Current action and preconditions to check: path_clear

Your task: For each precondition in the list above, predict whether it will hold at this action.

Consider the current scene as observed from the mobile robot's camera, and analyze the predicted future states of all dynamic agents (e.g., people, animals, vehicles, or any moving entities) within the NEXT SECOND.

IMPORTANT: Only answer "very likely" if you are absolutely certain—based on strong, clear evidence—that a dynamic agent will violate the precondition in the predicted future state. Do NOT answer "very likely" for unlikely, ambiguous, or low-probability risks.

Ask yourself for each precondition: Is there a high probability, with clear and convincing evidence, that the predicted future states of any dynamic agent will interfere with the predicted future state of the currently executing action within the NEXT SECOND, causing that precondition to fail?

Assess the risk level based on these predictions. Use "likely" or "very likely" if motions create a clear risk of interference.

Use "neutral" or "improbable" if agents are nearby but their predicted paths are clearly diverging or non-conflicting.

Failure Risk Categories: "very improbable", "improbable", "neutral", "likely", "very likely"

Answer Format: Output ONLY the probability_of_failure value from these categories: "very improbable", "improbable", "neutral", "likely", "very likely"

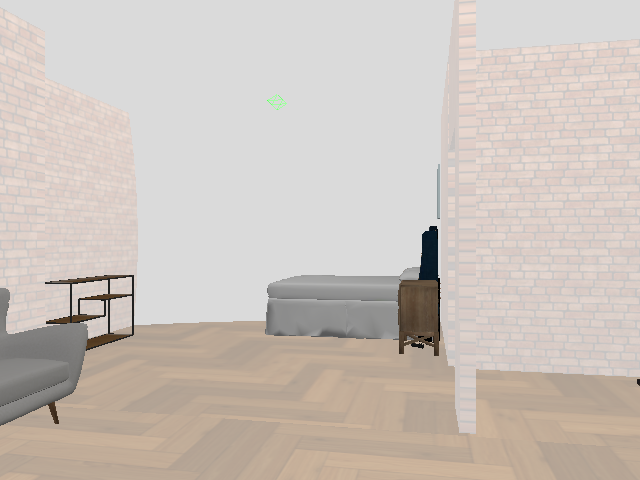

Answer: very improbable